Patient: sex M, age 65
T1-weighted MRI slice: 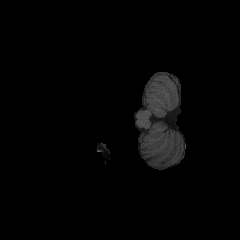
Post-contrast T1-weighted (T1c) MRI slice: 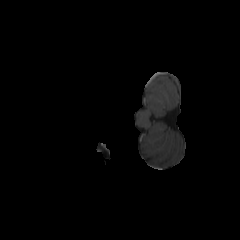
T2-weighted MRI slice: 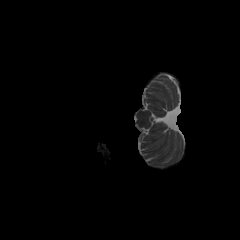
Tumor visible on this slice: no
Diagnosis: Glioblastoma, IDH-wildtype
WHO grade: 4